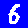
Digit: 6